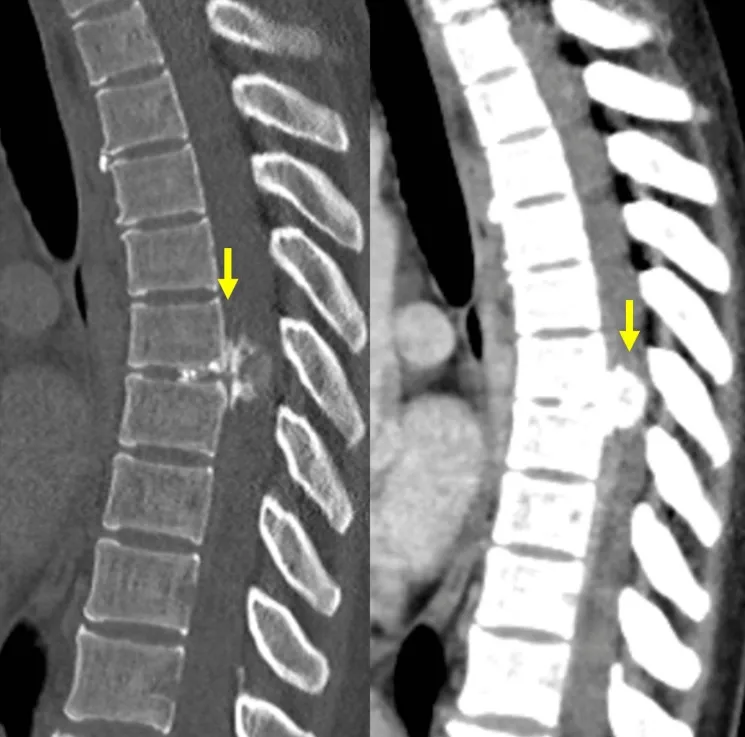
CT scan showing calcified lesion in T7 level. . Arrow: calcified lesion.
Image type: radiology (ct)